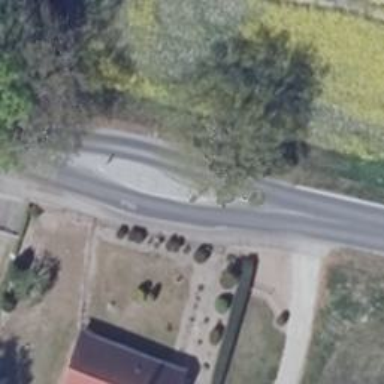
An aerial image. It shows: Traffic calming island.